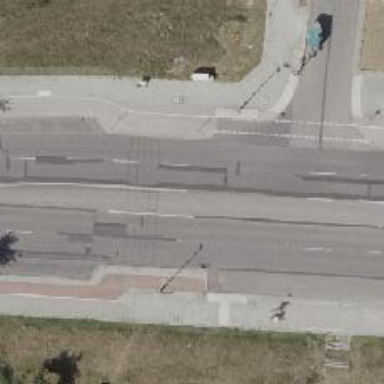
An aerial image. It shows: Primary highway with asphalt surface. There are separate sidewalks and parking spaces on both sides of the road. Public surveillance is in place.